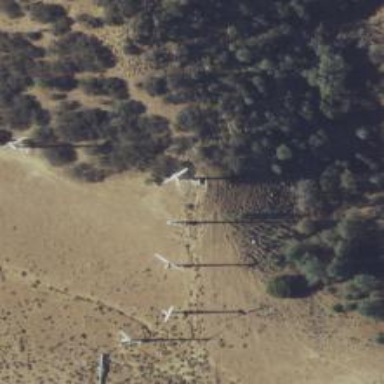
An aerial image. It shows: Wind generator powered by wind turbine.